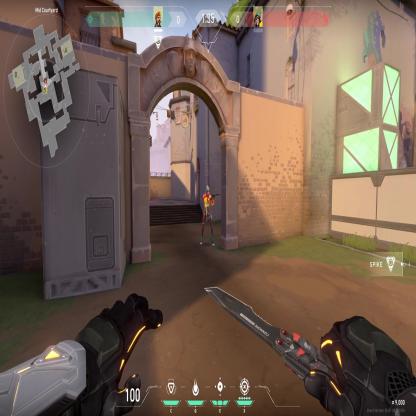
Label: enemy